Field crop: maize
Growth stage: 1
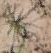
Species: salsola